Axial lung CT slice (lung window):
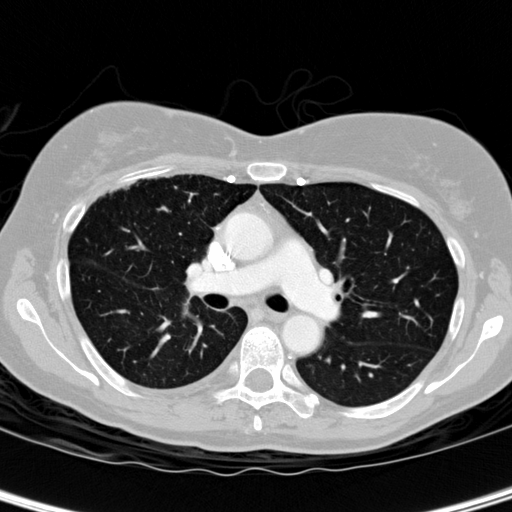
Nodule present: no